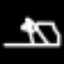
Label: octagon